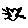
Label: cat